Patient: sex M, age 78
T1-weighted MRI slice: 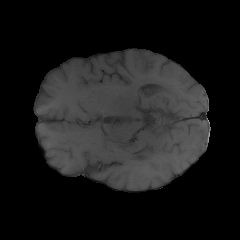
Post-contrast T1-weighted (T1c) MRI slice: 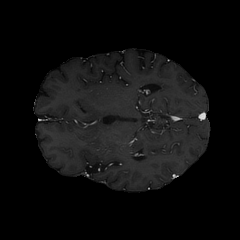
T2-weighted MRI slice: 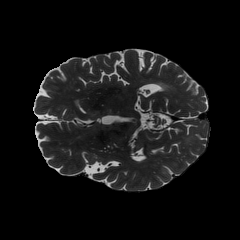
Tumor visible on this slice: no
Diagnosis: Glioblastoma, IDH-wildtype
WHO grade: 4